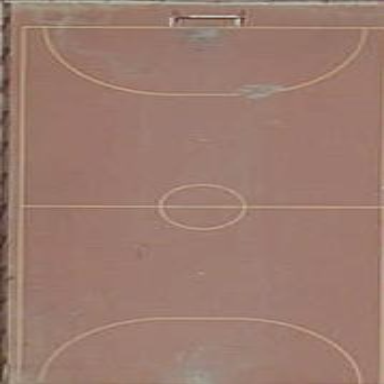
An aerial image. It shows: Asphalt soccer pitch for leisure land.